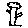
Label: tree